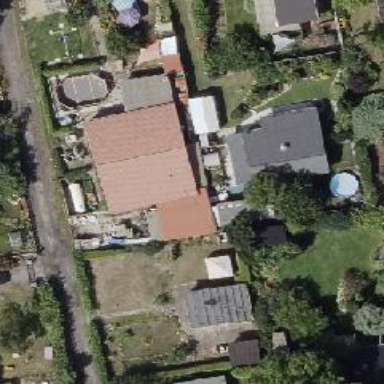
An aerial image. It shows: Allotment house.